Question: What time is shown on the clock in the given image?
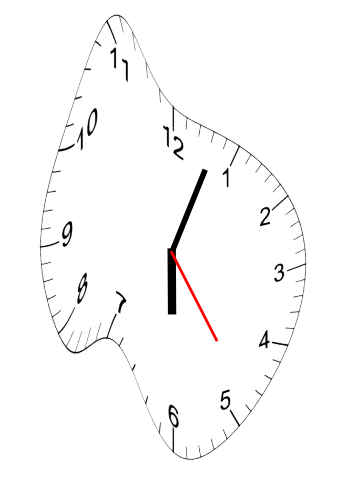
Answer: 06:03:24